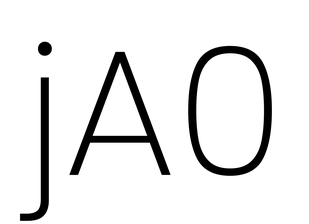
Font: Poppins-ExtraLight